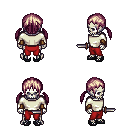
a pixel art fantasy rpg character, male body template, skeleton, white long-sleeve shirt, red pants, white blonde twin-tailed hairstyle, leather bracers, ghillies, dagger, four views (front, back, left, right), 2x2 character sprite sheet, small pixel art, hard edges, no anti-aliasing